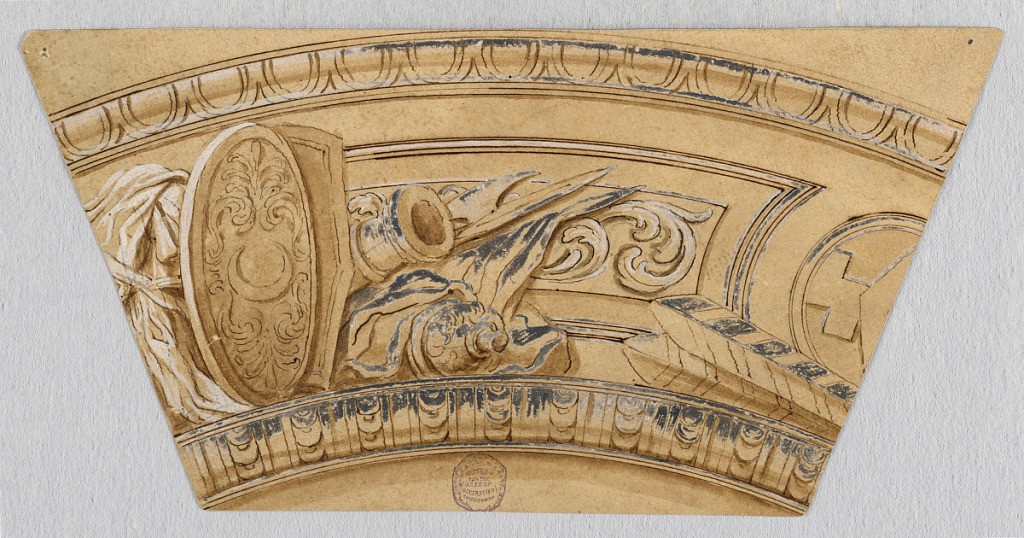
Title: Project for a Ceiling Frieze
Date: mid- 17th century
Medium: Pen and brown ink, brush and brown wash, white heightening on off-white laid paper
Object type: Drawing
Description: Trapezoid. At left is a cloth, next to a shield and a trophy of arms.